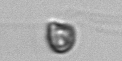
Label: flagellate_morphotype1